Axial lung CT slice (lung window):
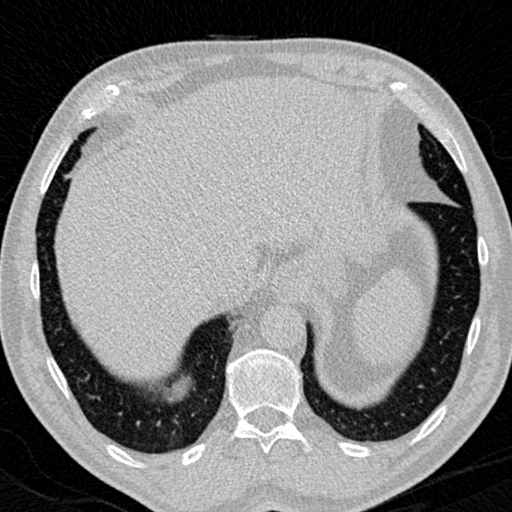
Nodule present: no